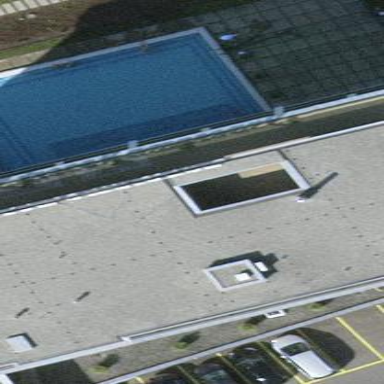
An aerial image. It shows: Building with flat roof.